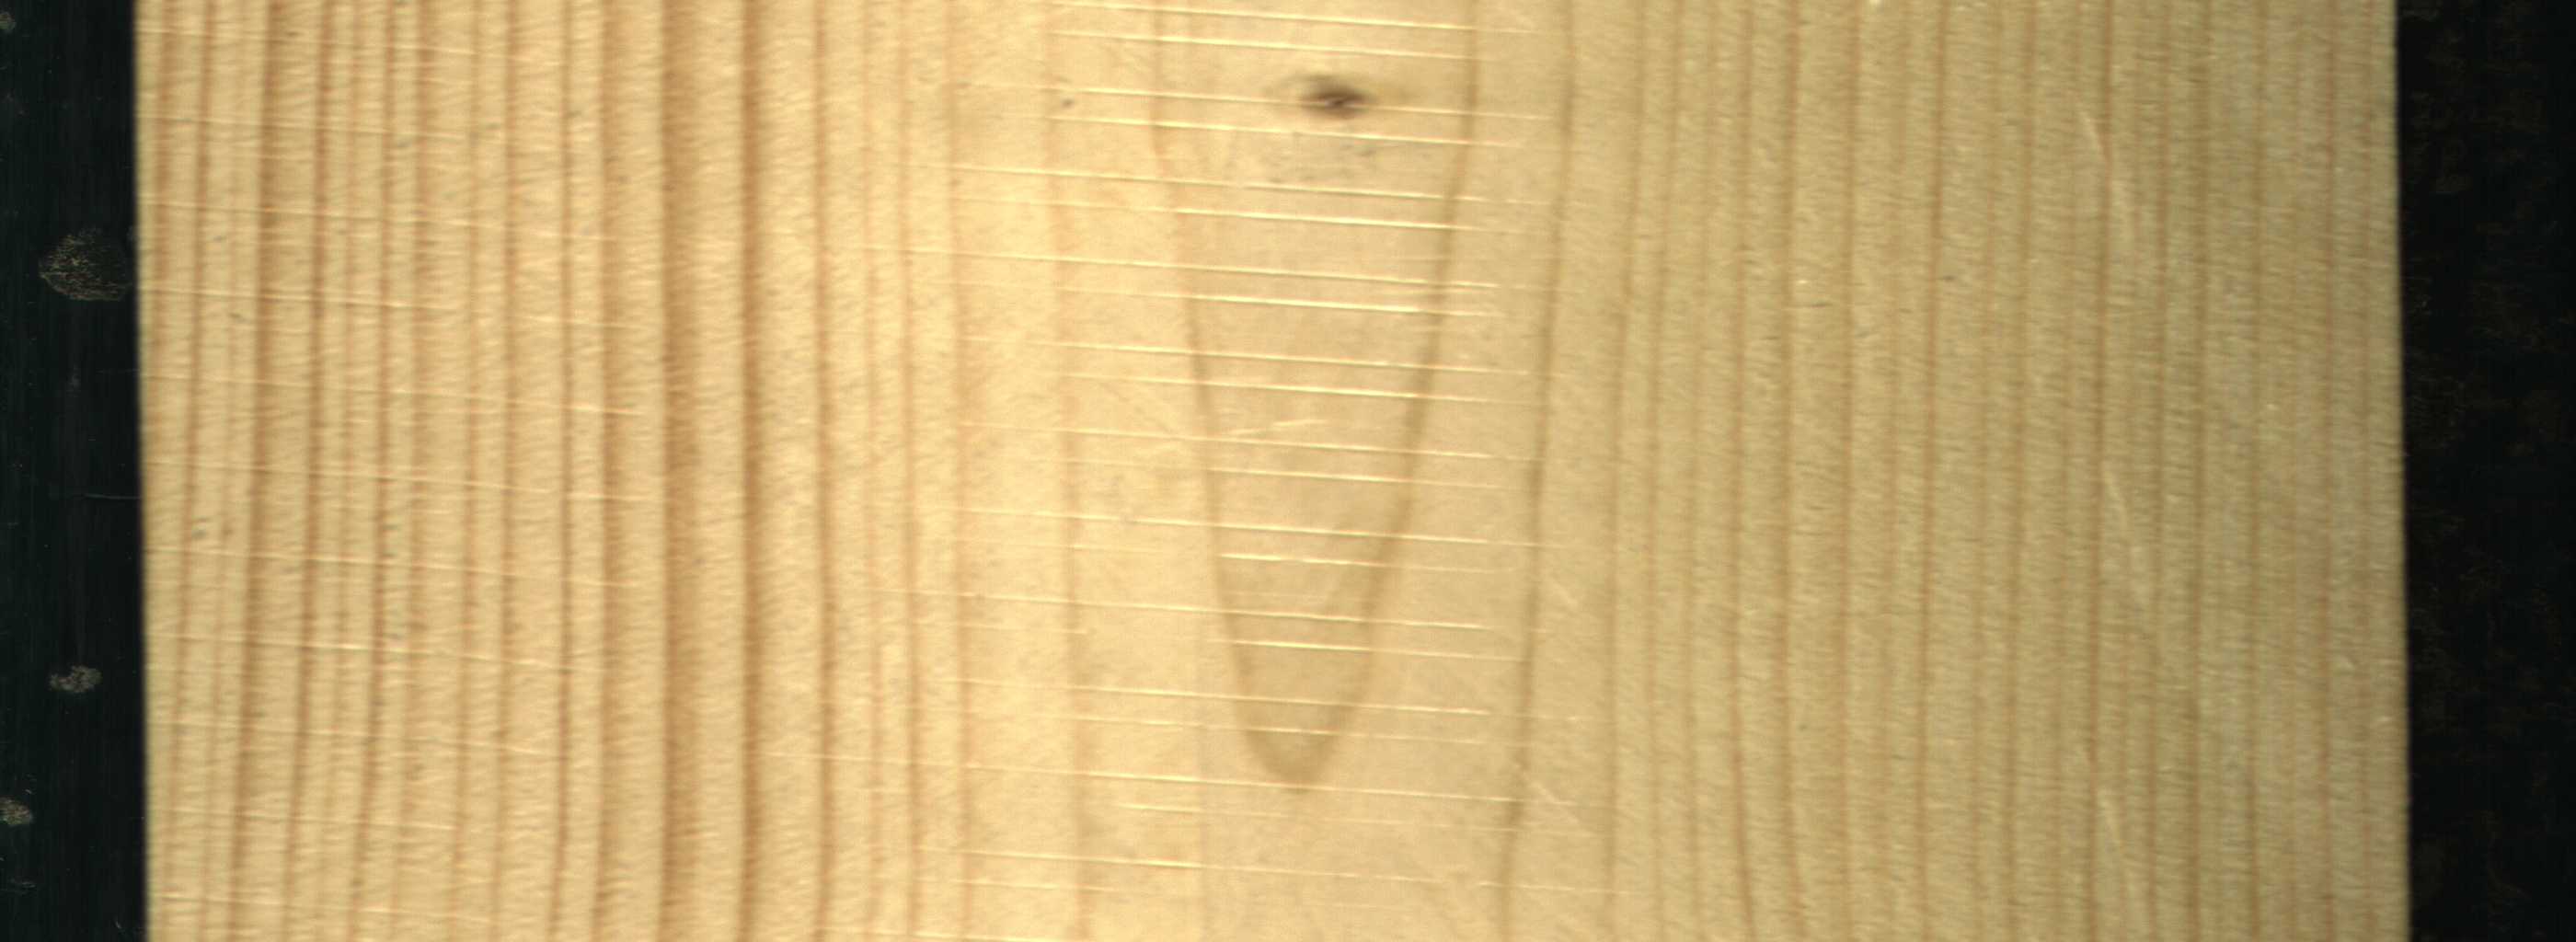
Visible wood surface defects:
Live_Knot